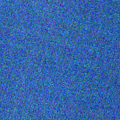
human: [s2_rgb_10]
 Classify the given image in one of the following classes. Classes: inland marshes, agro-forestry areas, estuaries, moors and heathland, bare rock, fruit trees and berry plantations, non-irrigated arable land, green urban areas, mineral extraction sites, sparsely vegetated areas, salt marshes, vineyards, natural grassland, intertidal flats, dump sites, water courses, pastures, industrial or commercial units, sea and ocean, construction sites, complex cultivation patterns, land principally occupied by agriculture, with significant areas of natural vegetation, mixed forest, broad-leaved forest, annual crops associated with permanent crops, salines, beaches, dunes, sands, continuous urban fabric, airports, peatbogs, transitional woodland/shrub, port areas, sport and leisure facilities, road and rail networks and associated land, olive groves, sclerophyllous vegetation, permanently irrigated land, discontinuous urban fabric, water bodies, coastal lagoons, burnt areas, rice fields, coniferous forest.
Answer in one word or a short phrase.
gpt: water bodies